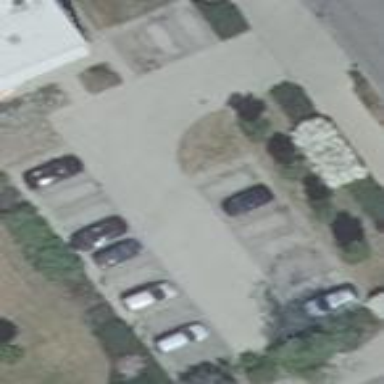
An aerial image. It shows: Parking area with grass paver surface.